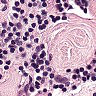
Metastatic tissue present: no